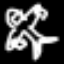
Label: airplane